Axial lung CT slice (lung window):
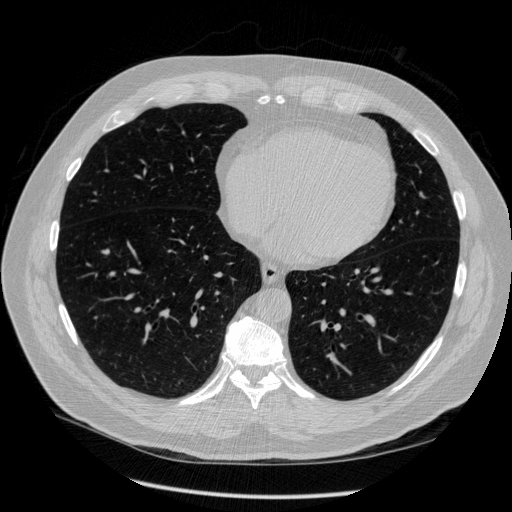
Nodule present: no